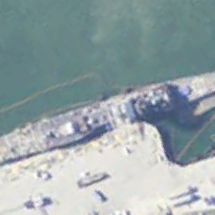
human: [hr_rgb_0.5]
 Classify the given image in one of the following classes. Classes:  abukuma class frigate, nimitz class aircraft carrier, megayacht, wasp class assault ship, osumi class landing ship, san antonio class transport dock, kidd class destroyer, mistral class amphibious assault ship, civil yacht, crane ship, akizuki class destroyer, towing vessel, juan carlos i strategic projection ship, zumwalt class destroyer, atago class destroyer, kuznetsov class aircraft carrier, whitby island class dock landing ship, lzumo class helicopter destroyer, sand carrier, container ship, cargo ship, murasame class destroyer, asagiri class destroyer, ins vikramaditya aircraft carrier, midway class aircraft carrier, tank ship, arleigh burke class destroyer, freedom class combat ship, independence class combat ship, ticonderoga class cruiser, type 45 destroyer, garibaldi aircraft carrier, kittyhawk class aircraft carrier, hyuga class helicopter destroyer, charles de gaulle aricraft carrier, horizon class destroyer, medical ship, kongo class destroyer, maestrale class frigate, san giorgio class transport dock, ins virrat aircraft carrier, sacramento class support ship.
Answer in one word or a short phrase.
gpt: Ticonderoga class cruiser